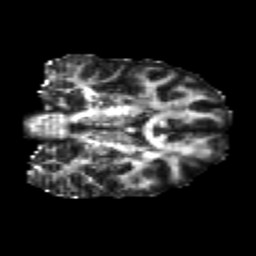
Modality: FA
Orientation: coronal
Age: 24
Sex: female
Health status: healthy
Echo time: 0.074 s